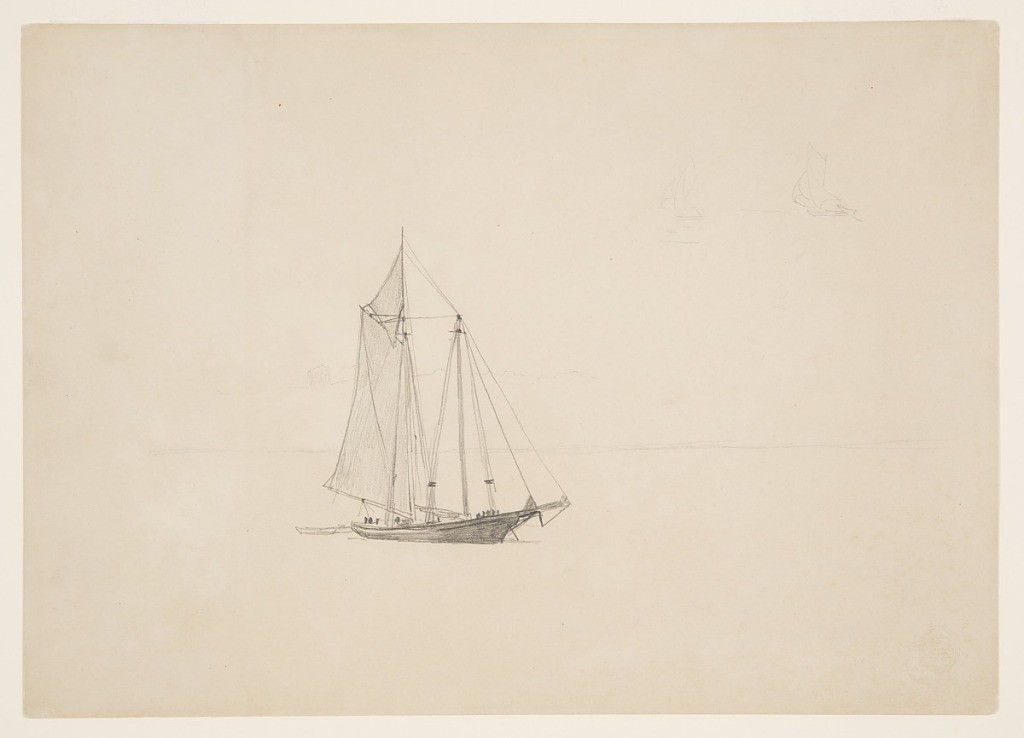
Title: Schooner with Dinghy
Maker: Winslow Homer, American, 1836–1910
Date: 1880
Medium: Graphite on gray paper
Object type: Drawing
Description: Horizontal view of a schooner and its dinghy with a wooded hill in the background; two small sketches of yawls (boats) in upper right corner.